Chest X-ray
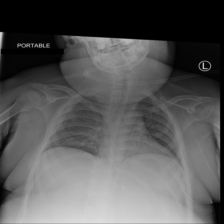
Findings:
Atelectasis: negative
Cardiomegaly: negative
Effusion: negative
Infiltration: positive
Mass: negative
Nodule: negative
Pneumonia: negative
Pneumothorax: negative
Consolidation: negative
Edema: negative
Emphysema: negative
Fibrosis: negative
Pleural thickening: negative
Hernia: negative